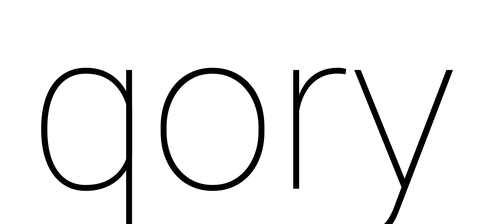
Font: Roboto_Thin